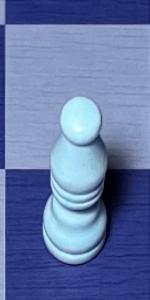
Label: Bishop_White